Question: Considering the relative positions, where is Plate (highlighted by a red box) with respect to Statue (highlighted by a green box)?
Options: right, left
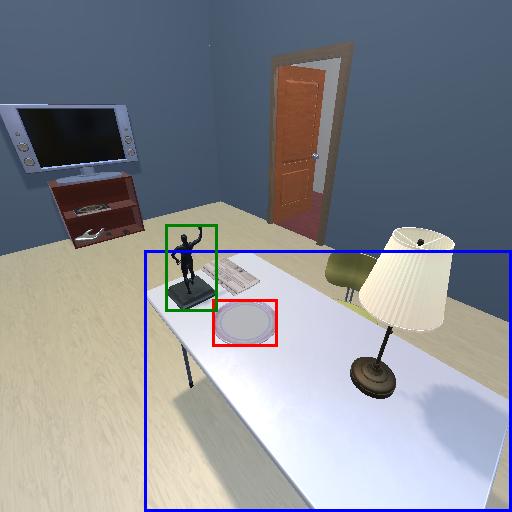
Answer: right